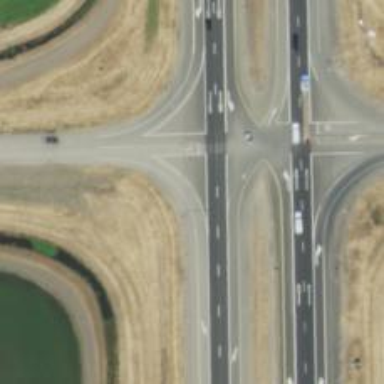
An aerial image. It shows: Trunk link highway with asphalt surface.